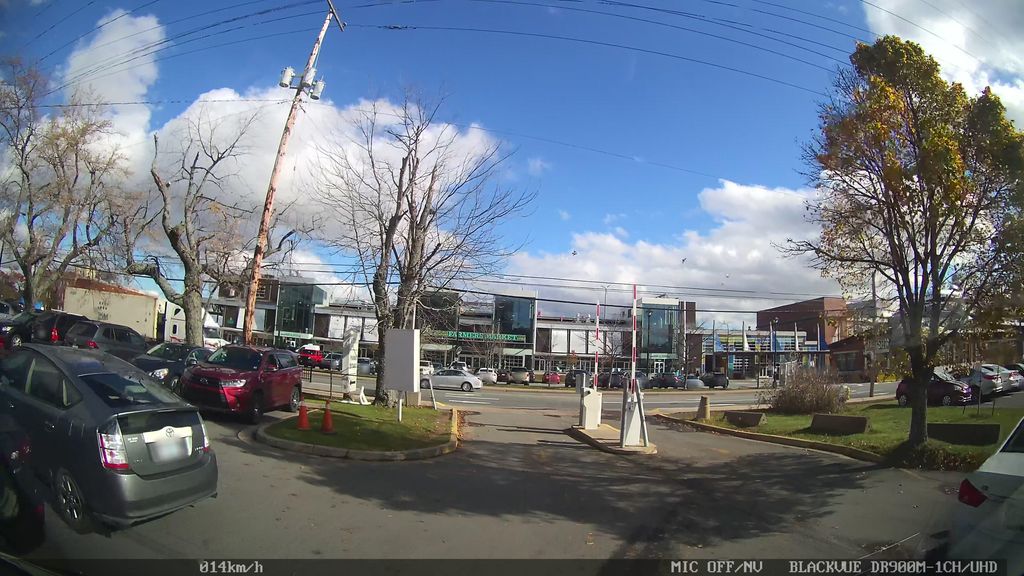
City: halifax